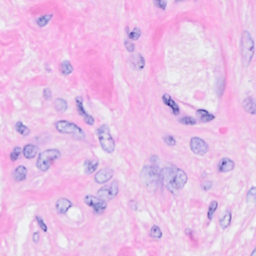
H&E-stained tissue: Breast